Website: lowes
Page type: account-selection
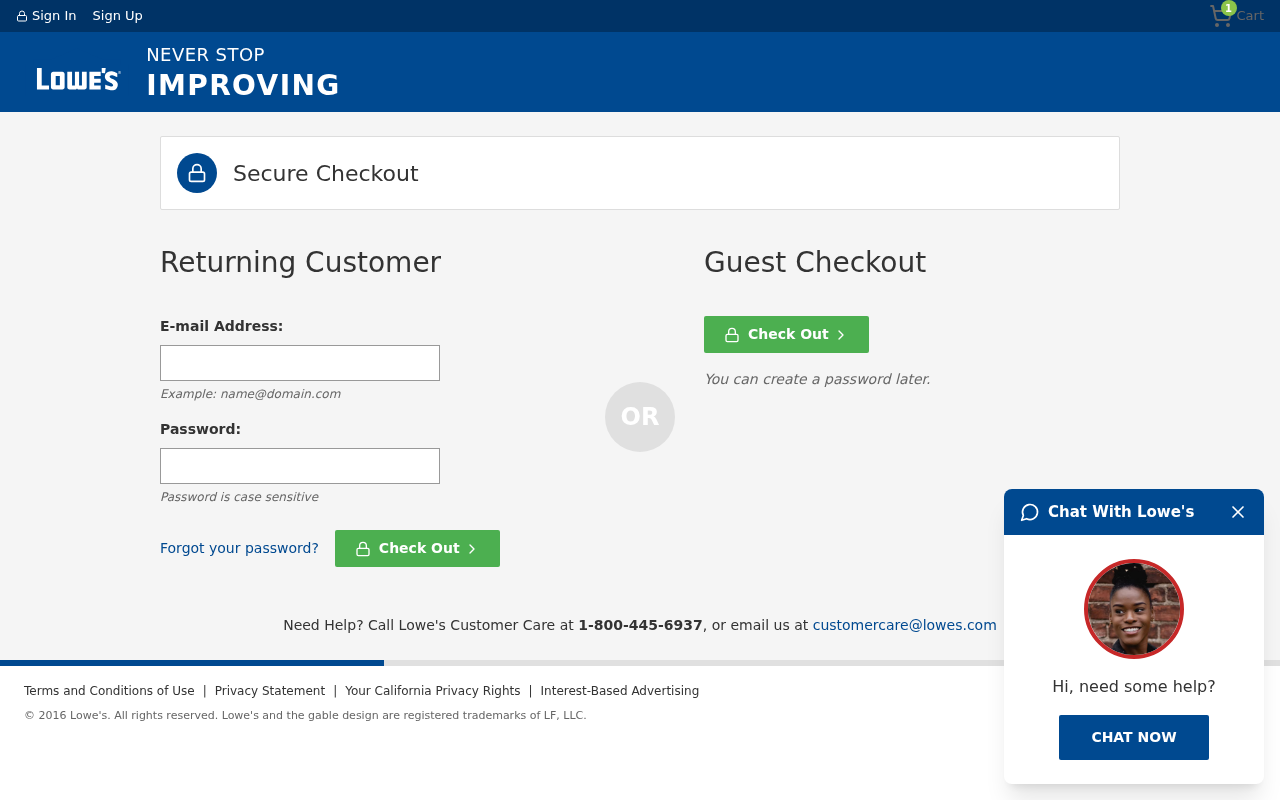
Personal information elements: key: PII_LOGIN_USERNAME
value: kdelgado117
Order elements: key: ORDER_NUM_ITEMS
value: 1